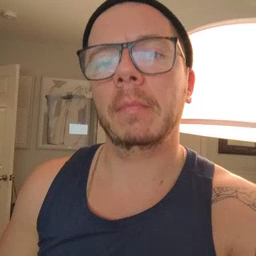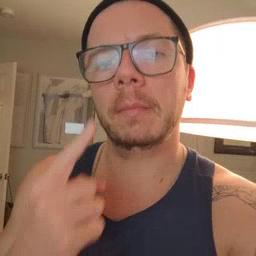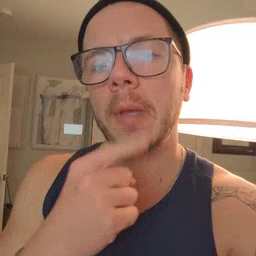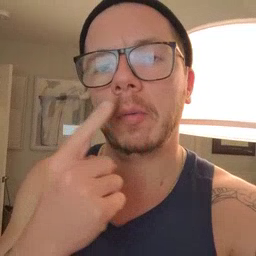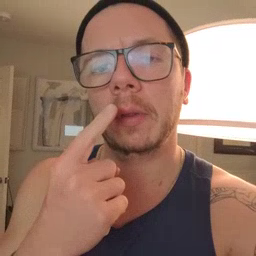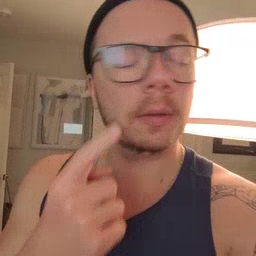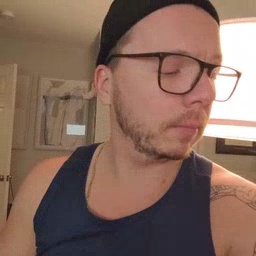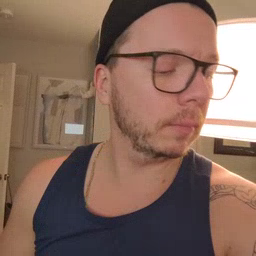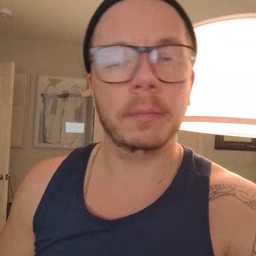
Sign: mouth